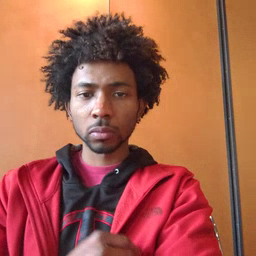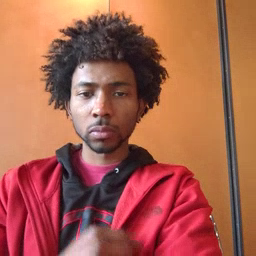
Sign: say